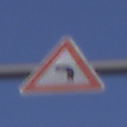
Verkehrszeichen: KurveLinks
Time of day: SunriseSunset
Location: Outdoor (Nature)
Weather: Clear
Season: NotSpecified
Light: Natural